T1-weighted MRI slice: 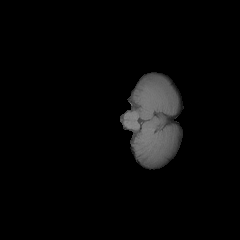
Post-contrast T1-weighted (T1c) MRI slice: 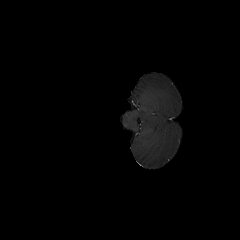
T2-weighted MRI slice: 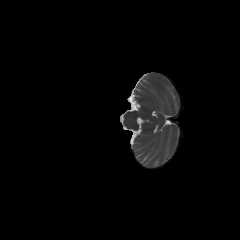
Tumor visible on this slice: no